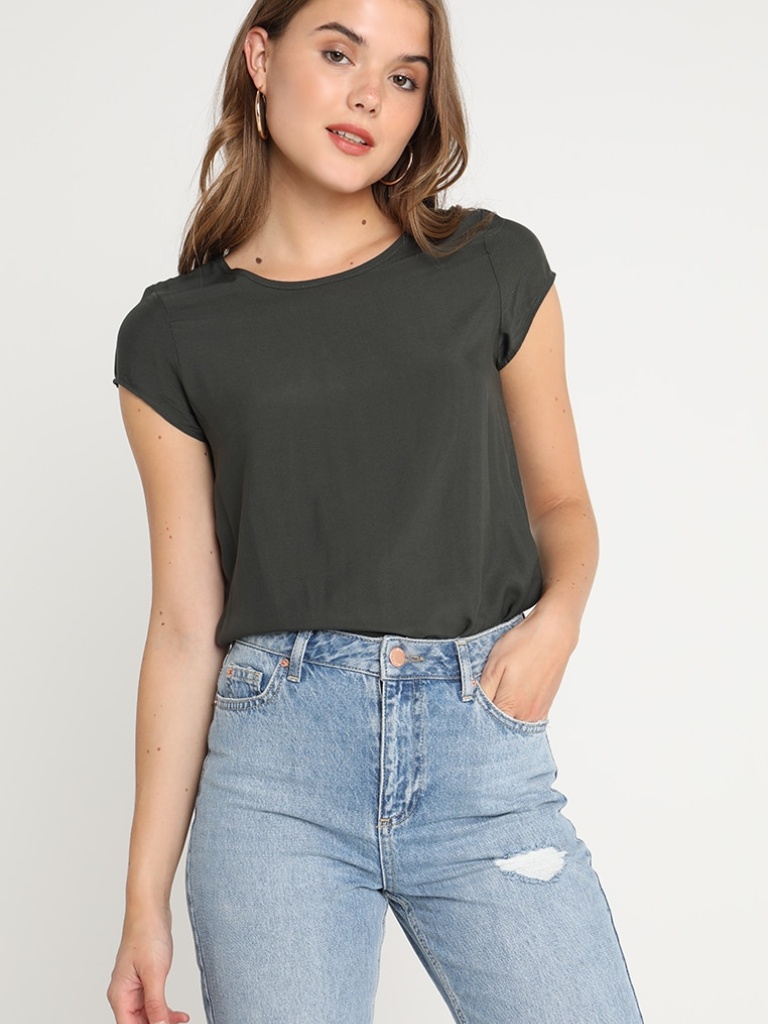
cotton relaxed short sleeve hip length French Tucked crew t-shirt